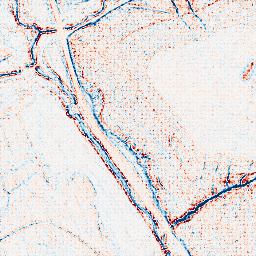
Category: edge_preserving
Decomposition family: anisotropic_diffusion
Decomposition parameters: iterations: 10
kappa: 30
gamma: 0.05
Upsampling method: sinc_hamming
Upsampling parameters: scale: 8
kernel_size: 8
Upsampling scale: 8